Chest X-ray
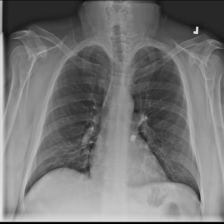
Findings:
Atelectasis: negative
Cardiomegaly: negative
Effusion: negative
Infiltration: negative
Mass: negative
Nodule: negative
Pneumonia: negative
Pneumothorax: negative
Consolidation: negative
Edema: negative
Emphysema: negative
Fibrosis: negative
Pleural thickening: negative
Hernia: negative